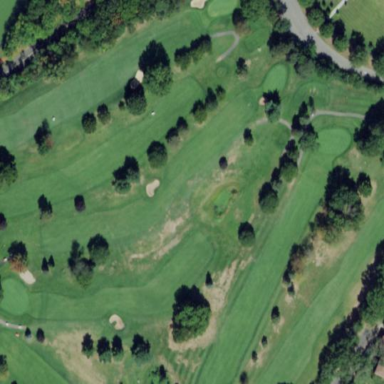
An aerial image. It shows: Area of rough grass used for golf.